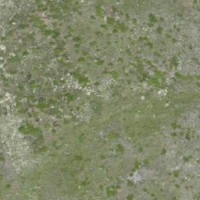
EUNIS habitat code: 26
Species observed at this site:
Aquila chrysaetos